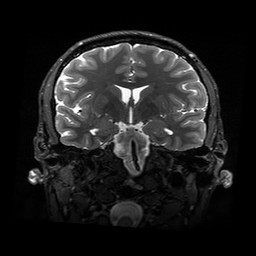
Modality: T2w
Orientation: coronal